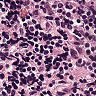
Metastatic tissue present: no